Interaction volume radius: 5 \u00c5
Interaction volume height: 20 \u00c5
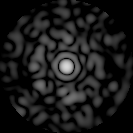
Disorder parameter: 0.8714